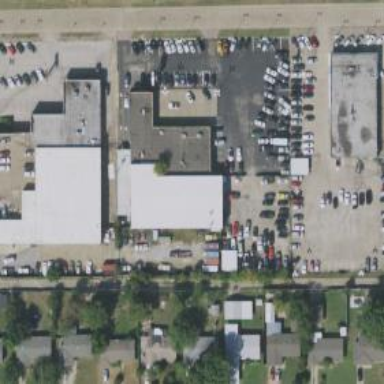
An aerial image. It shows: Commercial building.